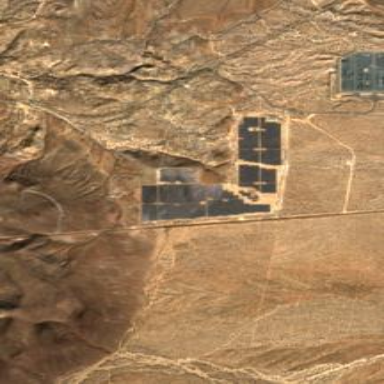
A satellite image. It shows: Solar power plant utilizing photovoltaic technology.